Question: In Wolfram Alpha:
'''
plot -EXP(t)/2 LN((EXP(t)-1)/(EXP(t)+1)) from t=0 to t=40
'''

Is this how round off errors appear in solutions when subtraction operand orders of magnitude differ more than '2^24' (32-bit float) ?
Link: <URL>
Link: <URL>
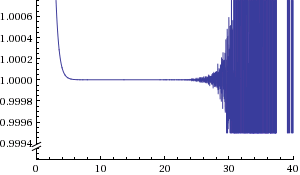
Answer: Basically, yes, though the subtraction is hidden in the computation, and the datatype is double, not float.
For large 't', '(exp(t)-1)/(exp(t)+1)' is essentially '1 - 2exp(-t)', the logarithm of which is very nearly '-2exp(-t)'. However, because '2exp(-t)' is so small compared to '1', most of the bits of precision are lost in the value passed to the logarithm, which results in all the noise you are observing.